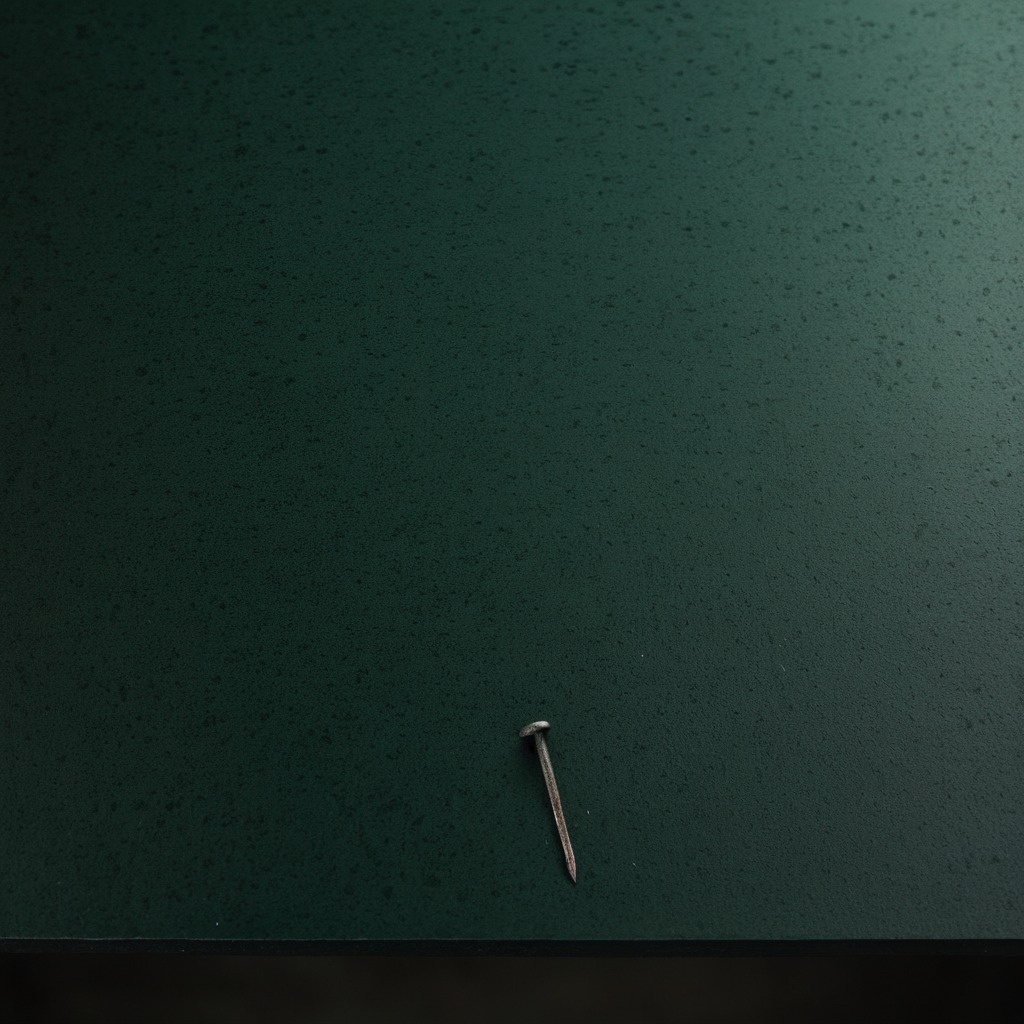
A nail is lying on the tabletop.